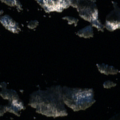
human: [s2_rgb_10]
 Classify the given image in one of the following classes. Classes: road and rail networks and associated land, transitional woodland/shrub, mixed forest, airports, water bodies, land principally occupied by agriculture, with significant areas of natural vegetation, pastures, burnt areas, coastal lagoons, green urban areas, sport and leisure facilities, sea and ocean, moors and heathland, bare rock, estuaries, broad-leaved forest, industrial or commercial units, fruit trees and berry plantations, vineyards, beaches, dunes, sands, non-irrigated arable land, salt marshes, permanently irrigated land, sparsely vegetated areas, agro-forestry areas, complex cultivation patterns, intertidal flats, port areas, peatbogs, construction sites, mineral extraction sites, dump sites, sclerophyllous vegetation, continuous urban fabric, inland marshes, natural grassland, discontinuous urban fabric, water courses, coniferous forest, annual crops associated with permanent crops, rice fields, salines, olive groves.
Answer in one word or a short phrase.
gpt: coniferous forest, water bodies